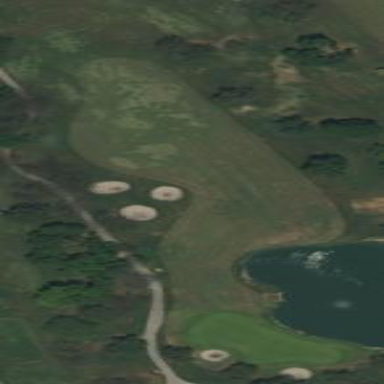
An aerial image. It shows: Grassy area designated as golf fairway.